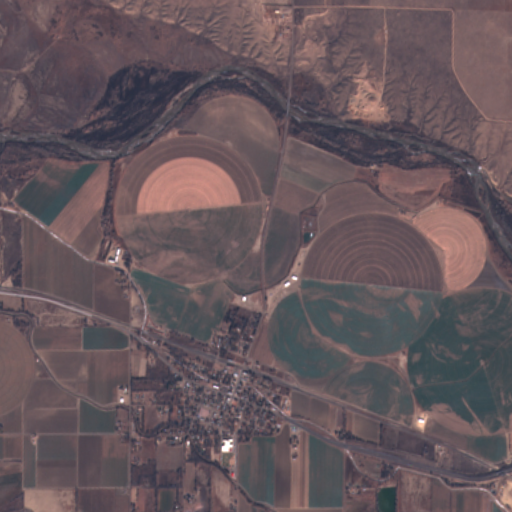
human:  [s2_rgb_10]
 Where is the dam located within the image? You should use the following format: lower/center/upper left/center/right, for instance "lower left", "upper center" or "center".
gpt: The dam is located in the upper right of the image.
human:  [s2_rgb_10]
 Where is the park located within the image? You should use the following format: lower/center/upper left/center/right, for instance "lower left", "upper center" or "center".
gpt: The park is located in the lower center of the image.
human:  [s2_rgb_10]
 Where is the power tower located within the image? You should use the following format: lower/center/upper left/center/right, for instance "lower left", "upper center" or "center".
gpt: The power tower is located in the upper of the image.
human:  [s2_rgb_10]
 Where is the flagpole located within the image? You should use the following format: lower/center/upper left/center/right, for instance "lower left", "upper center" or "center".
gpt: The flagpole is located in the lower center of the image.
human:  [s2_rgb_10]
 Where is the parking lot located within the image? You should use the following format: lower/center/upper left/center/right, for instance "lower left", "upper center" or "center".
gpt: There is no parking lot in the image.